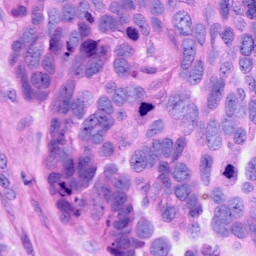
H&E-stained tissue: Ovarian